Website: macys
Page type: payment
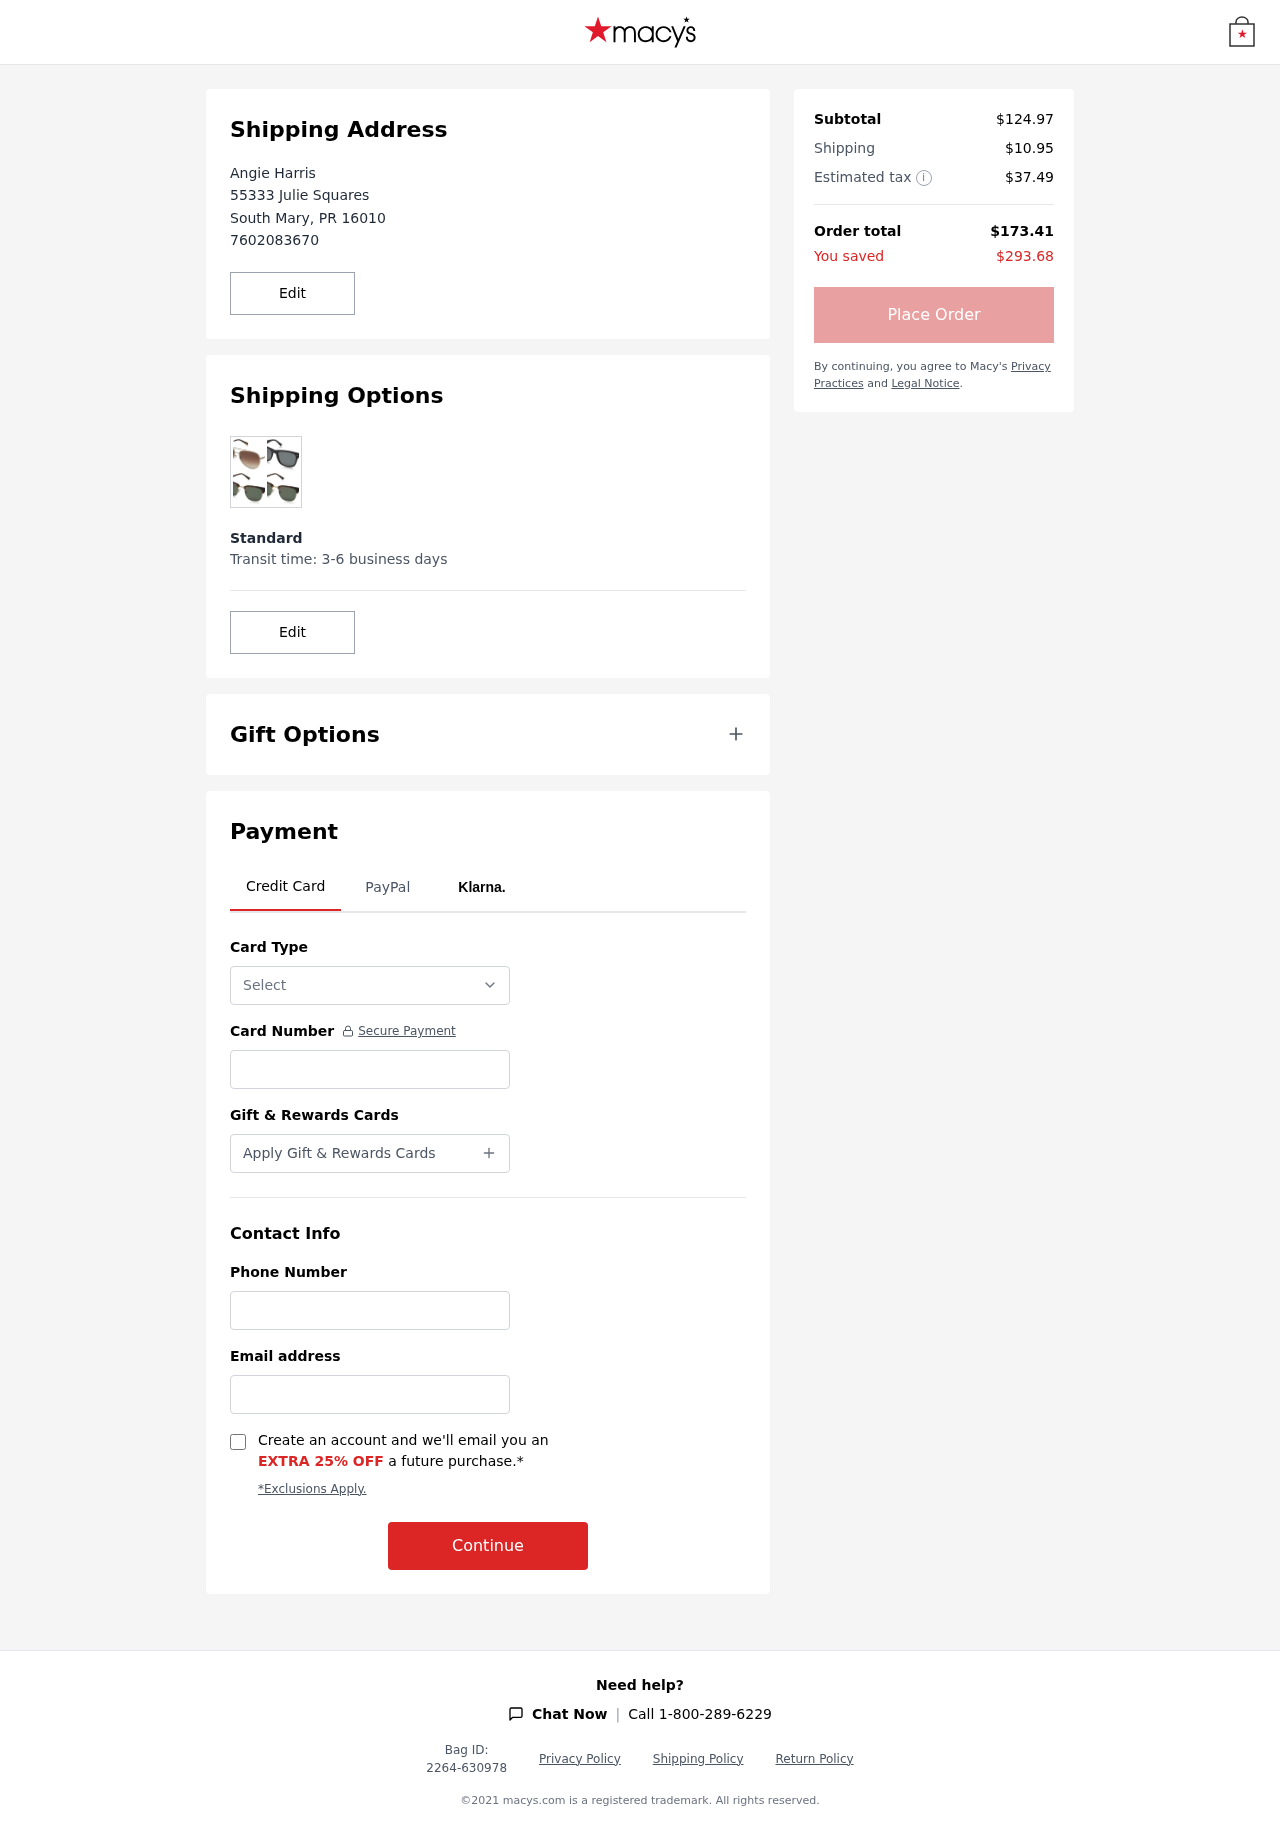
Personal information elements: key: PII_CARD_NUMBER
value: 4016 3561 4059 5901
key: PII_CARD_TYPE
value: Visa
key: PII_CITY
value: South Mary
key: PII_EMAIL
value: aharris@hotmail.com
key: PII_FULLNAME
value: Angie Harris
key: PII_PHONE
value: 7602083670
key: PII_PHONE_ALT
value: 9798677498
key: PII_POSTCODE
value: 16010
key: PII_STATE_ABBR
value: PR
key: PII_STREET
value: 55333 Julie Squares
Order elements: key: ORDER_SUBTOTAL
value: $124.97
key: ORDER_SHIPPING_COST
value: $10.95
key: ORDER_TAX
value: $37.49
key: ORDER_TOTAL
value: $173.41
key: ORDER_SAVINGS
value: $293.68